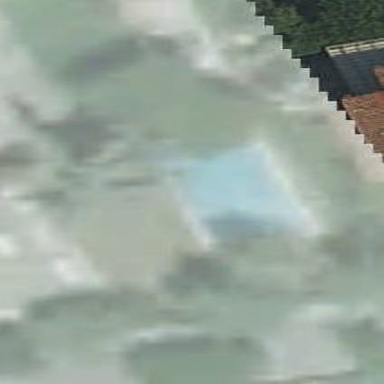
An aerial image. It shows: Swimming pool located in leisure land.